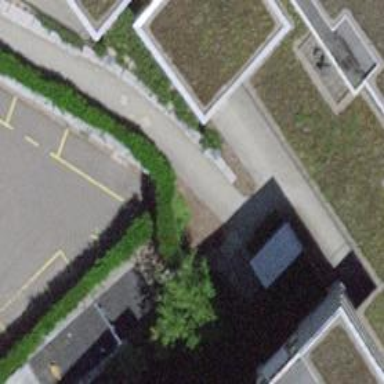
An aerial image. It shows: Hedge barrier.